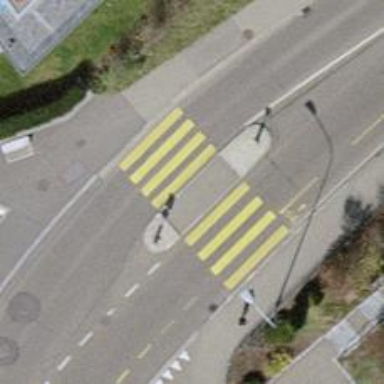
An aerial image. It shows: Zebra crossing with central island.